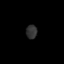
Tissue: skin
Cell type: Others
Senescence score: 0.2843
Nuclear area (px): 150
Mean DAPI intensity: 49.107